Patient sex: M
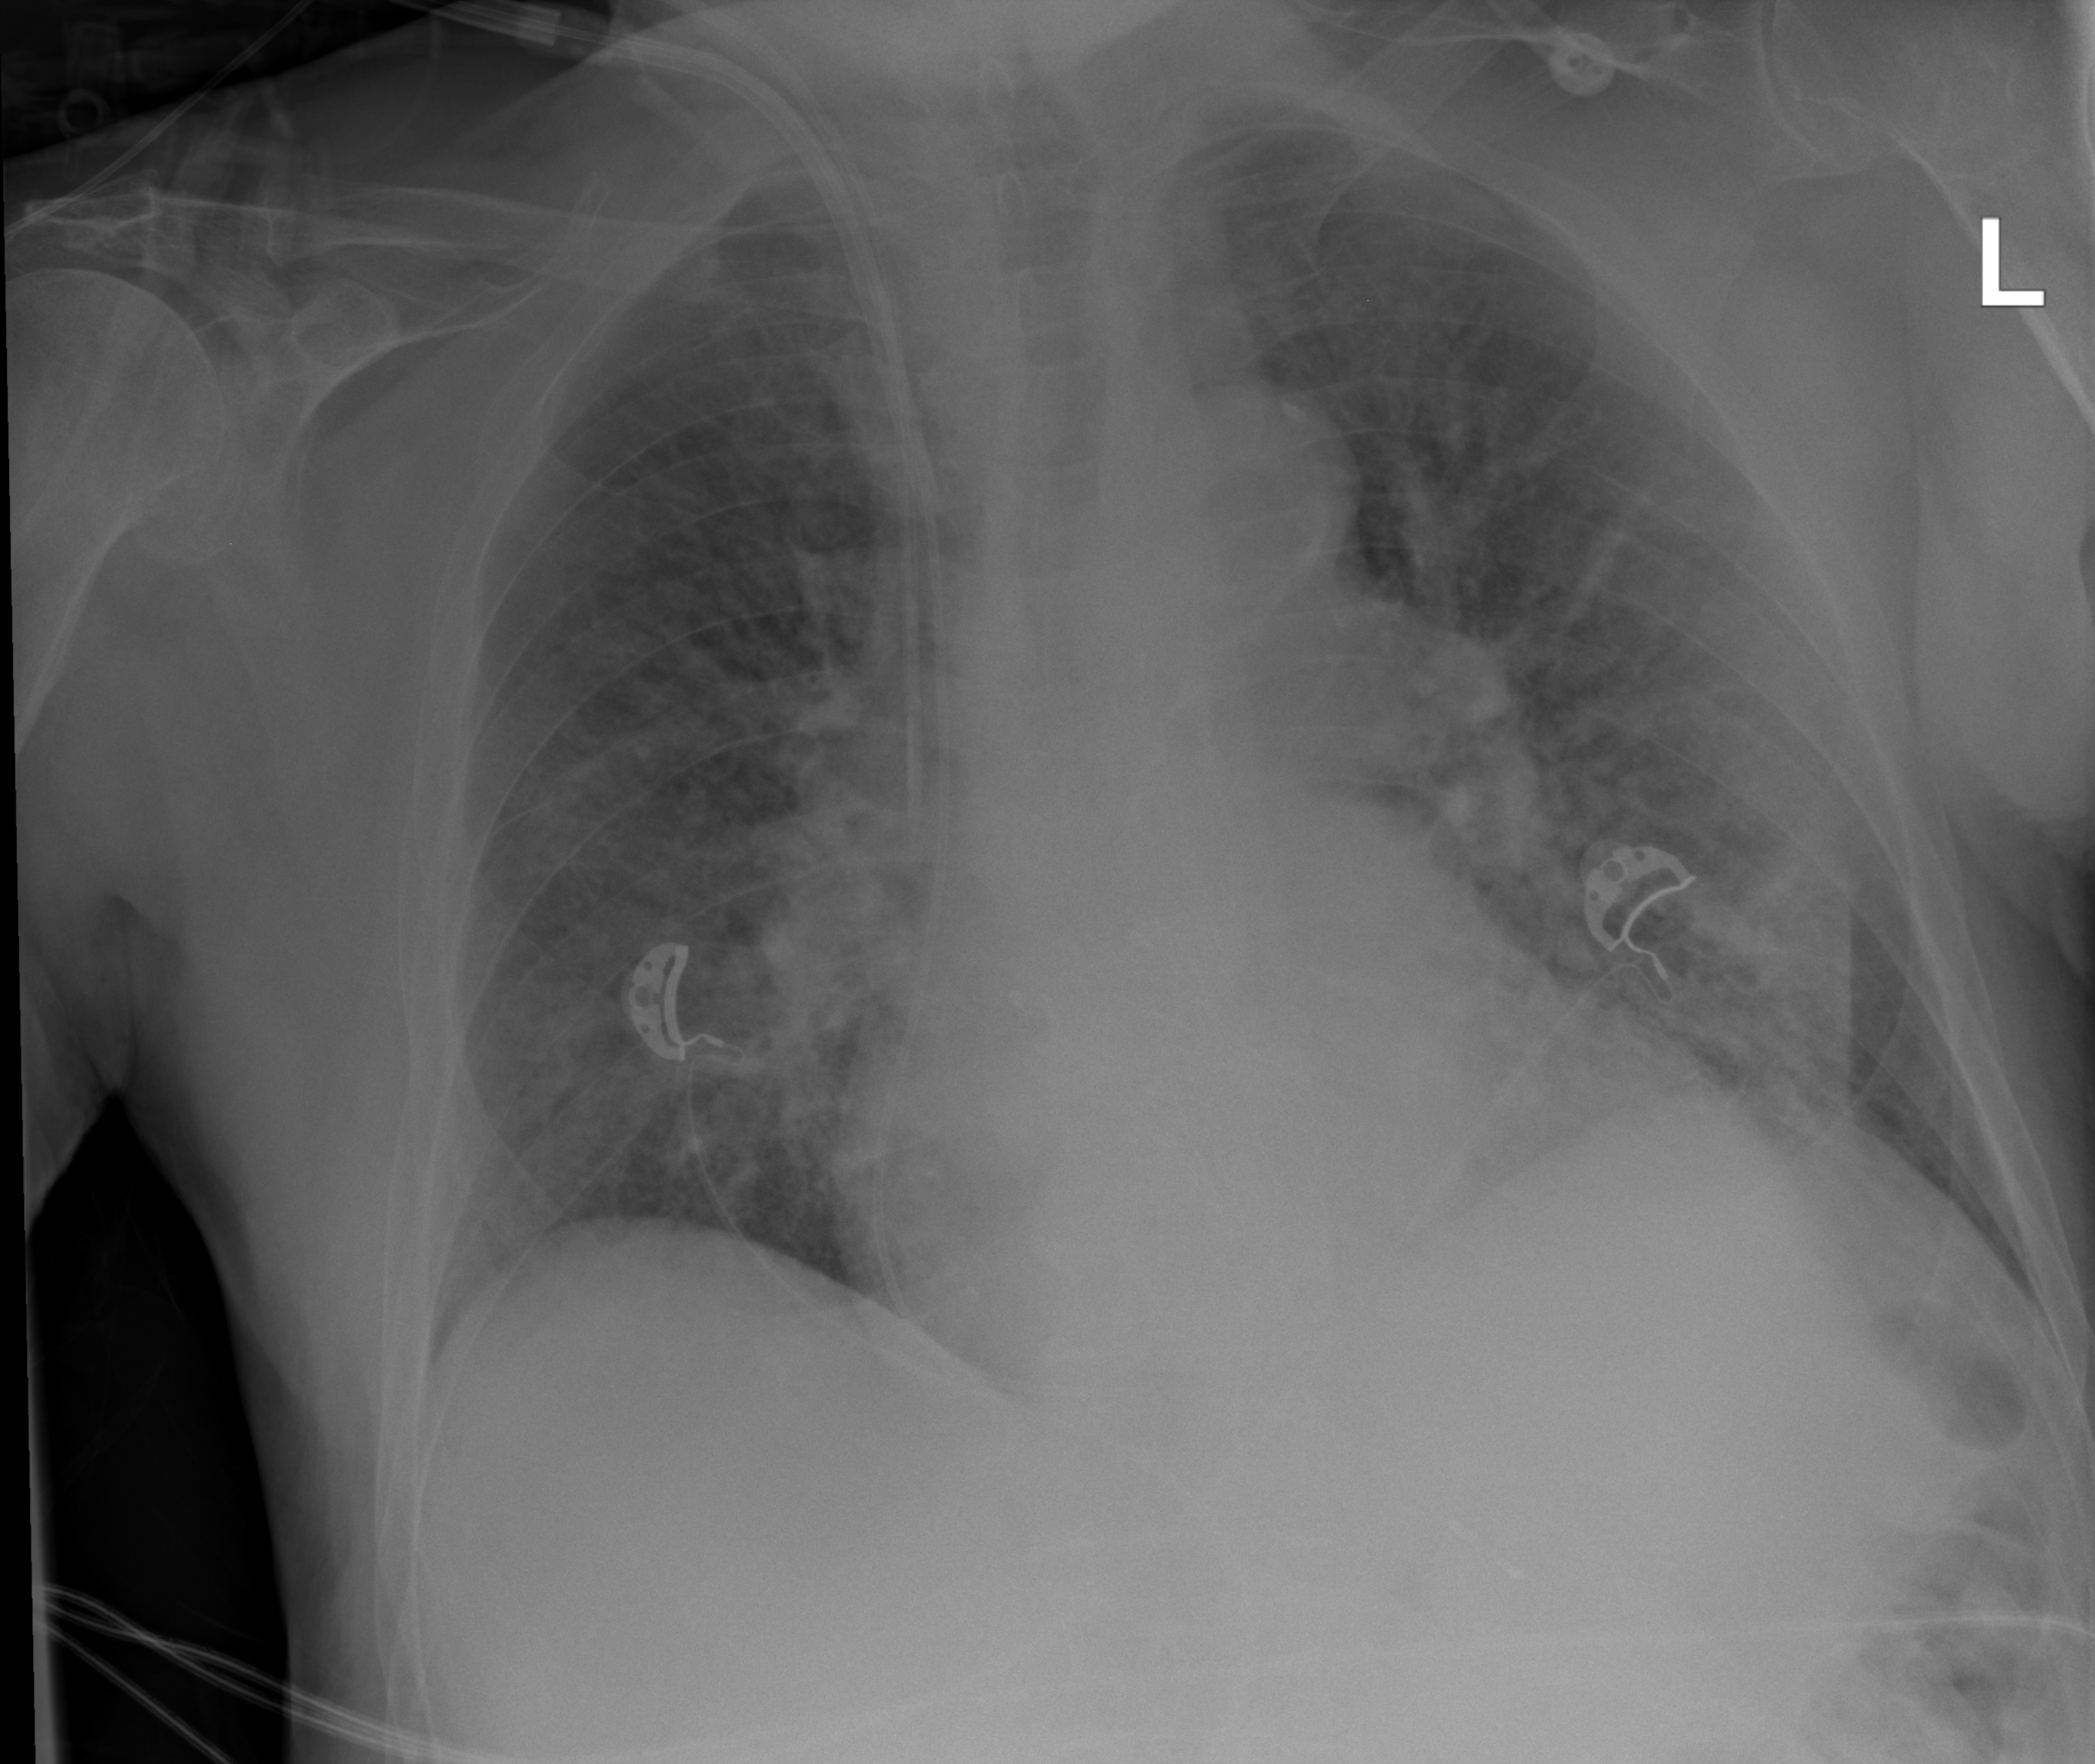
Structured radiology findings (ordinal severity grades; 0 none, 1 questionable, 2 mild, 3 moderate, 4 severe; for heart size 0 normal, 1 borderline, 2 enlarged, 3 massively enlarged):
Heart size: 2
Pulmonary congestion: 2
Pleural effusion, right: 0
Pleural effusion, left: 0
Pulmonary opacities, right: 2
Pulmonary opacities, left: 2
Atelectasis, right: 0
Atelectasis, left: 0